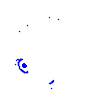
Particle: electron